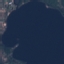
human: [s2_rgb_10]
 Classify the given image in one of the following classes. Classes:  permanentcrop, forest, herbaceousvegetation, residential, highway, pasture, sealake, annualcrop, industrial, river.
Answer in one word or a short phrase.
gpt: SeaLake